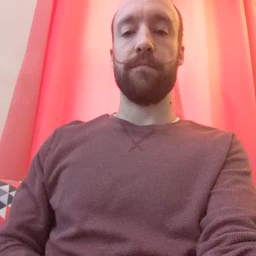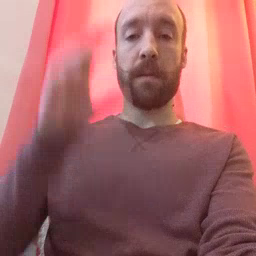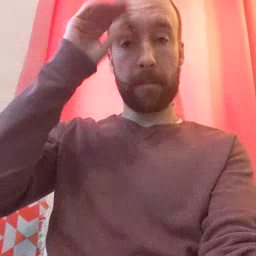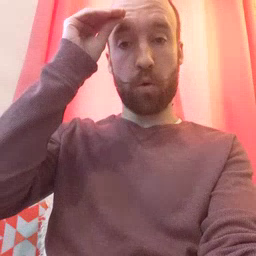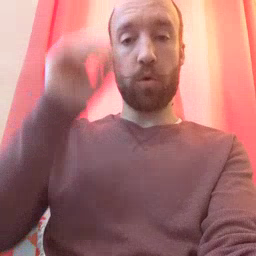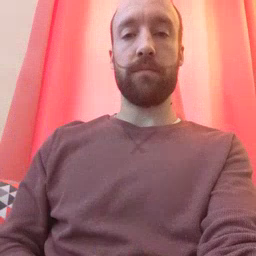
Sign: boy